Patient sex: M
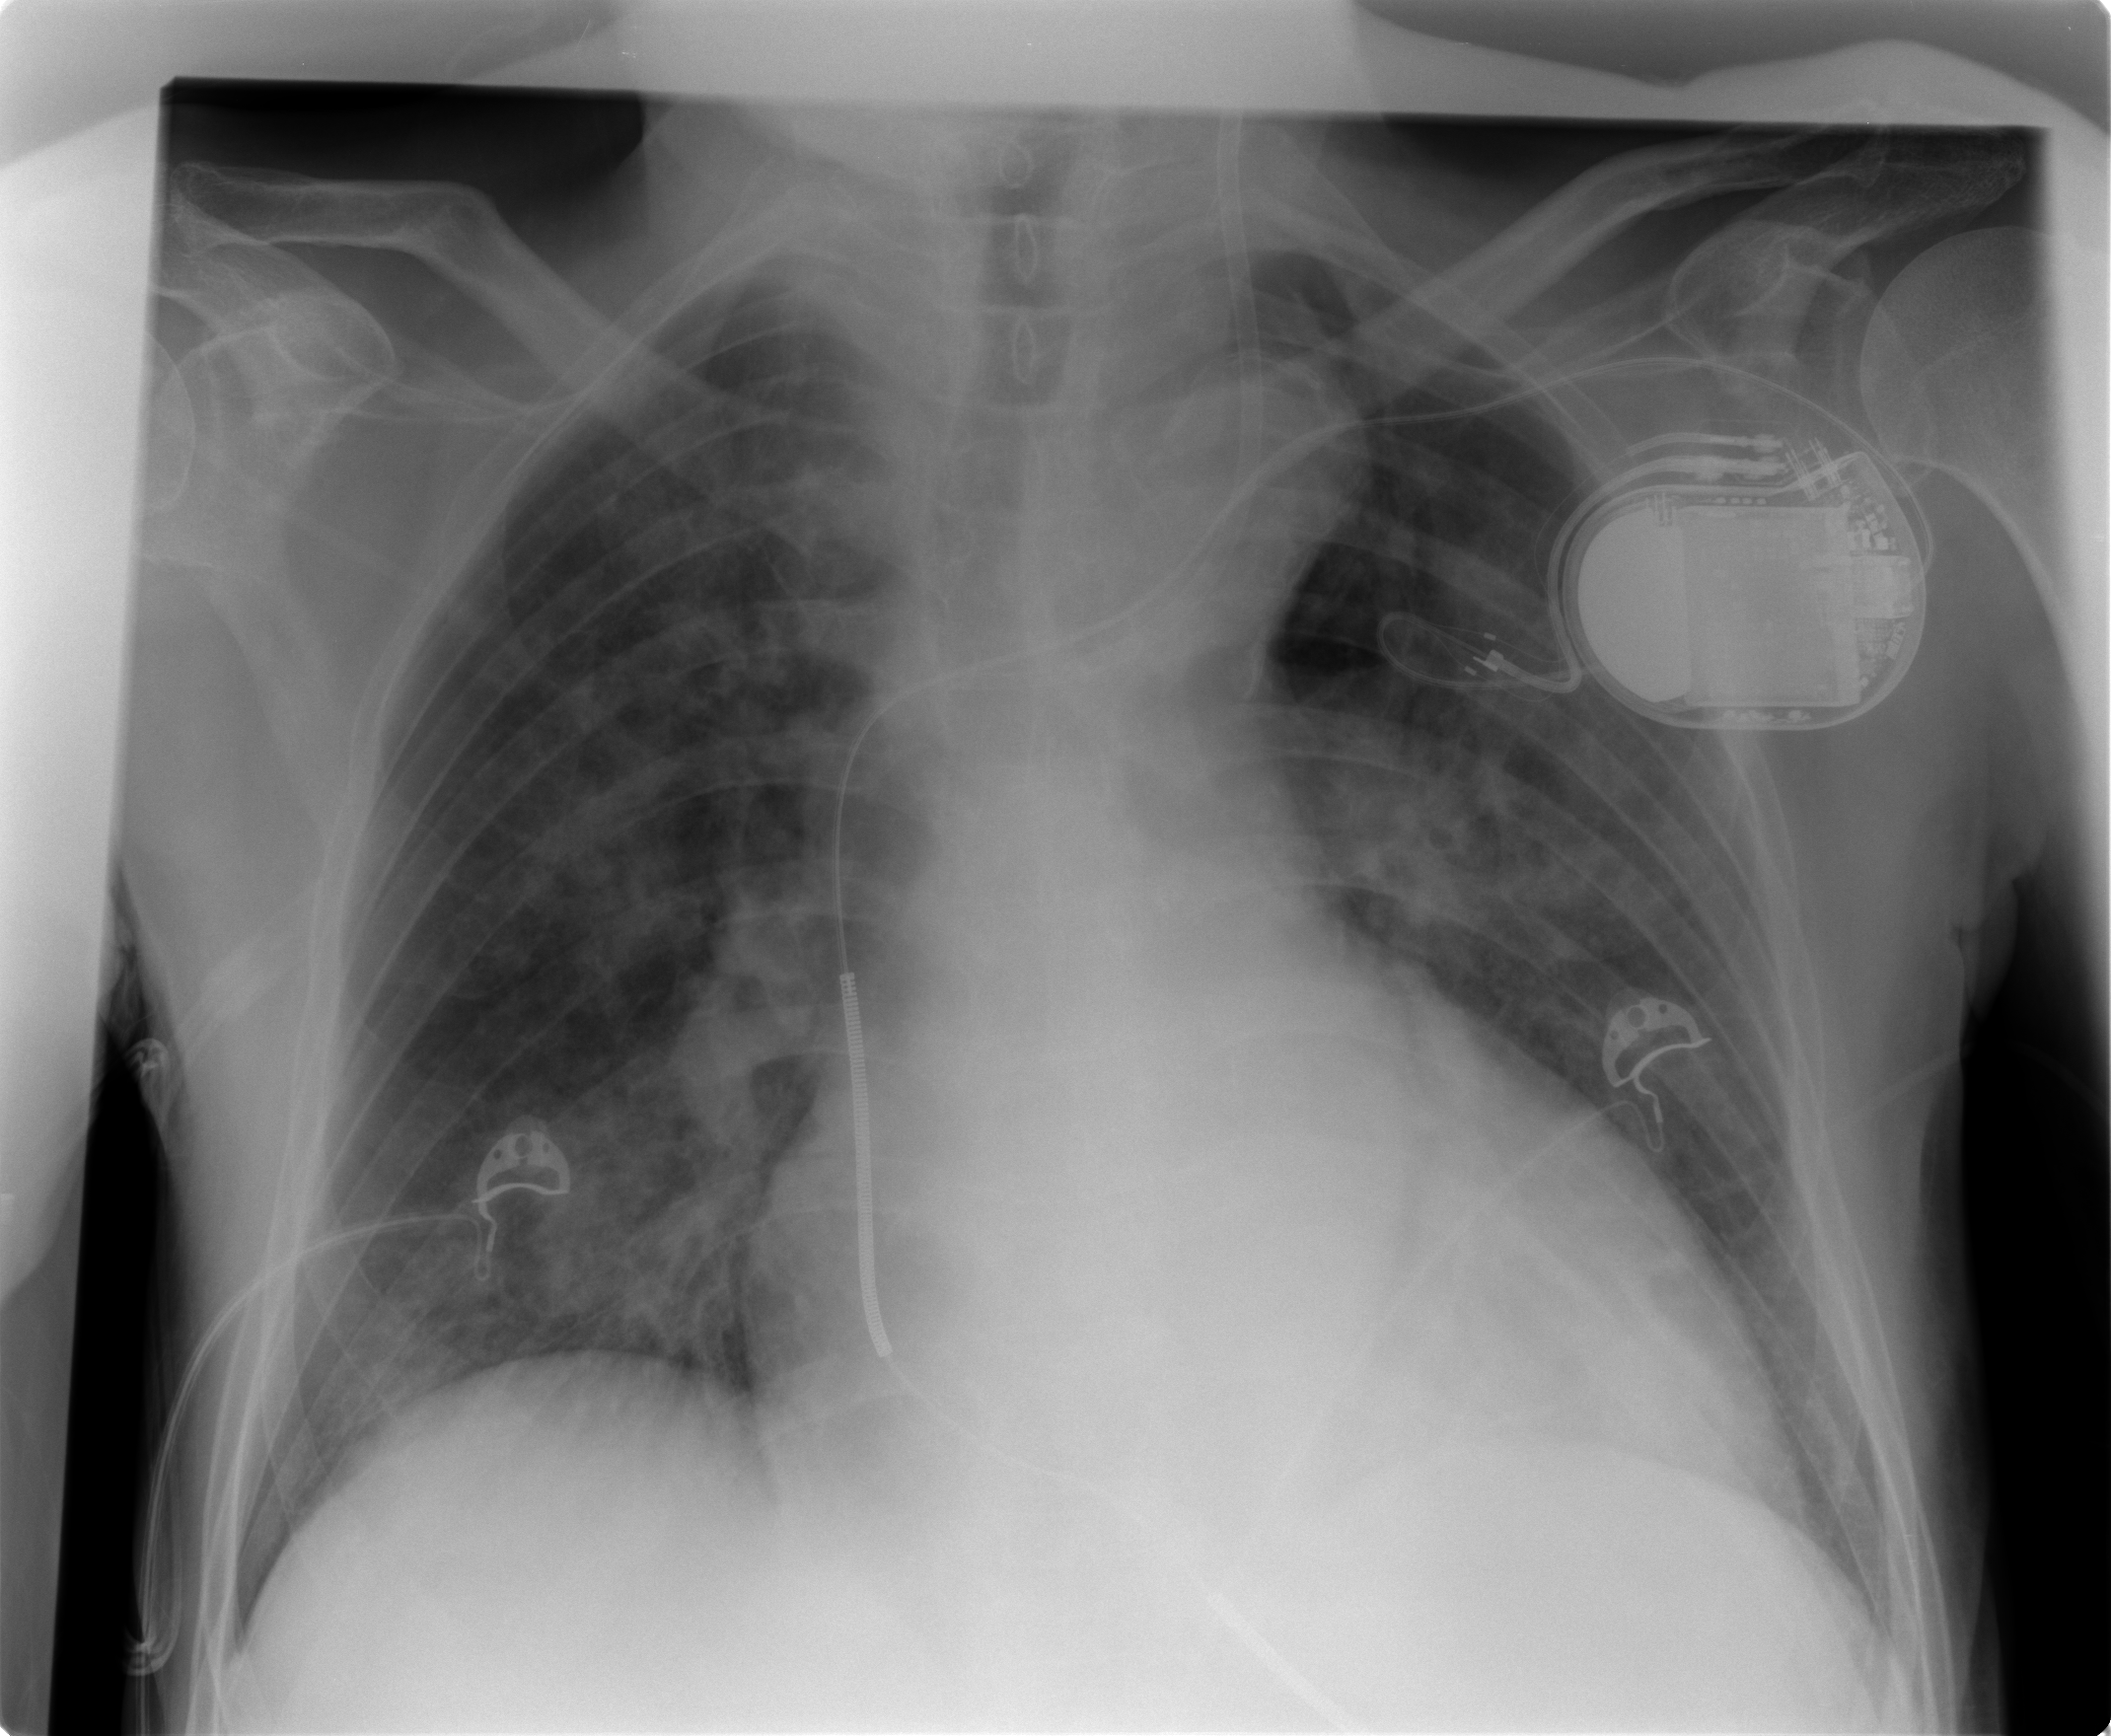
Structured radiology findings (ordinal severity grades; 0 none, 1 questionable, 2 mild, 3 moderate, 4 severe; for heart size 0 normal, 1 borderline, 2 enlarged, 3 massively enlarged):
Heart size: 2
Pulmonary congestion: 2
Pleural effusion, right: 0
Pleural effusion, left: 0
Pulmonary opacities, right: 2
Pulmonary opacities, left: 2
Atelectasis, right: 2
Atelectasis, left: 2